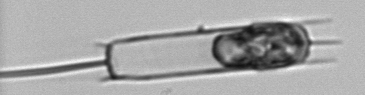
Label: Ditylum_brightwellii